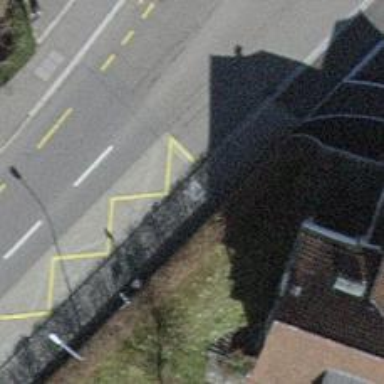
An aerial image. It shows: Bus stop with platform for public transport.